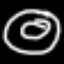
Label: donut